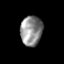
Tissue: prostate
Cell type: Fibroblasts
Senescence score: 0.6898
Nuclear area (px): 640
Mean DAPI intensity: 141.583